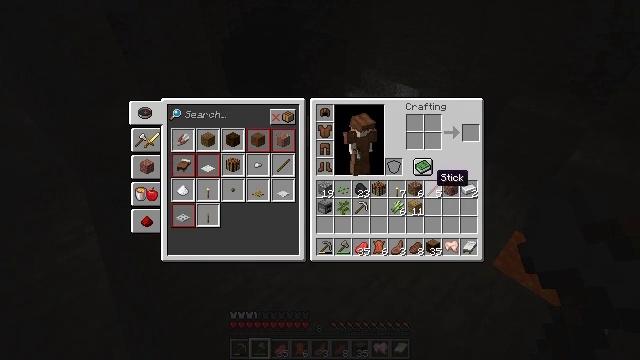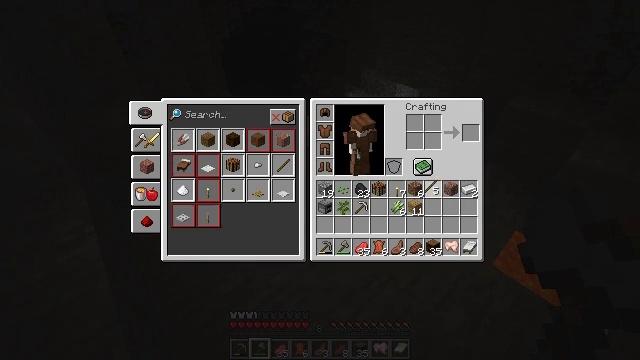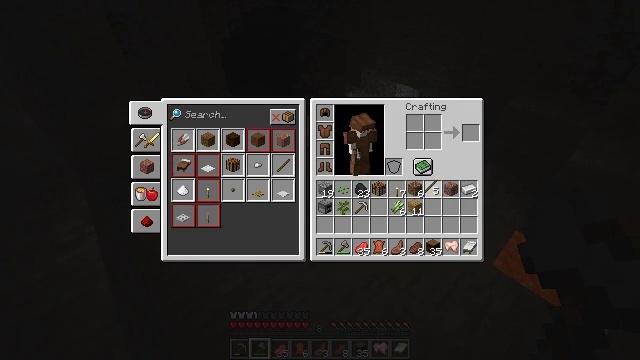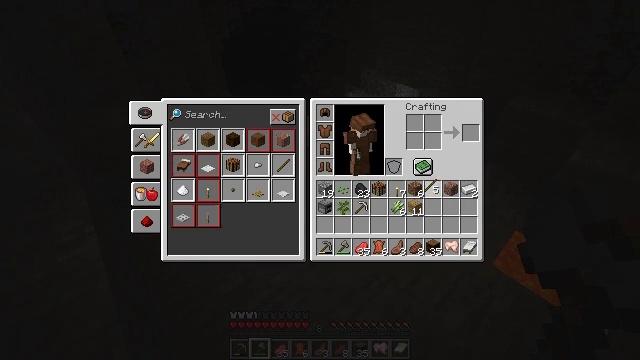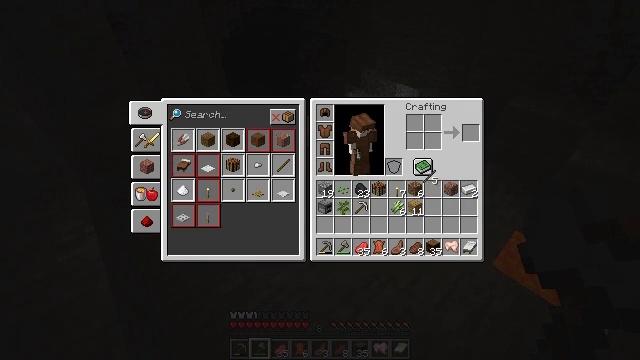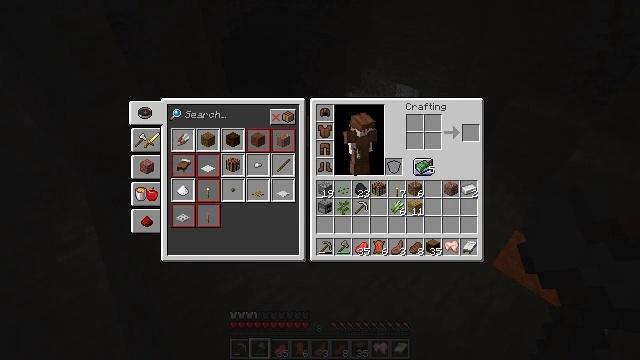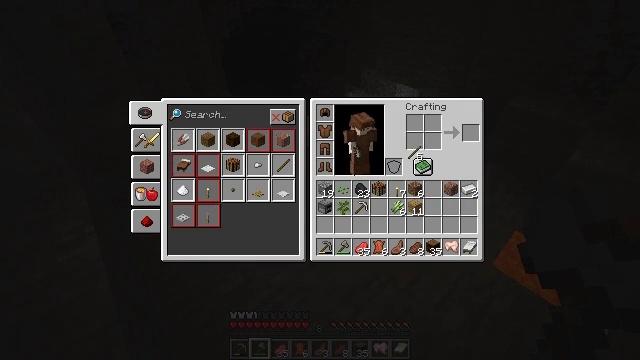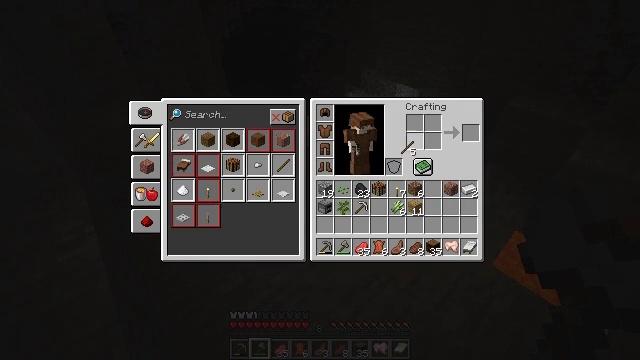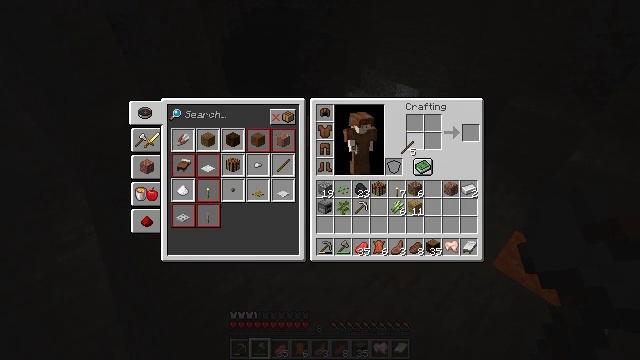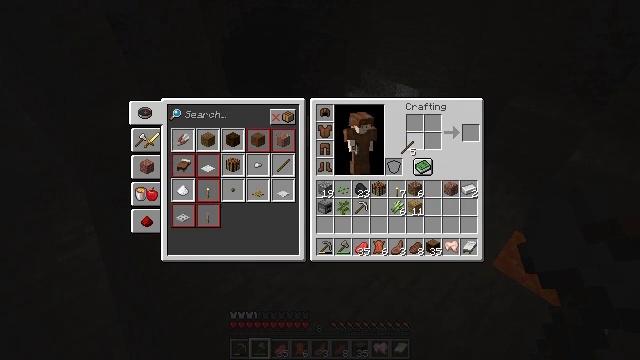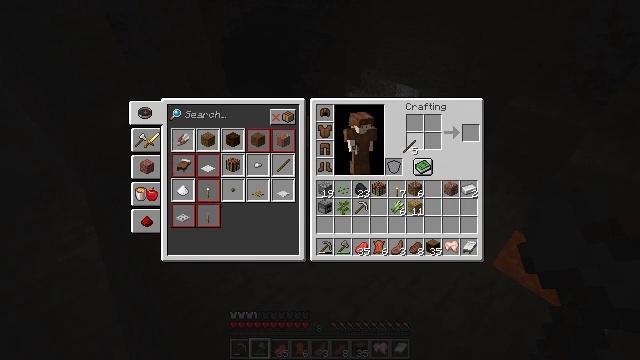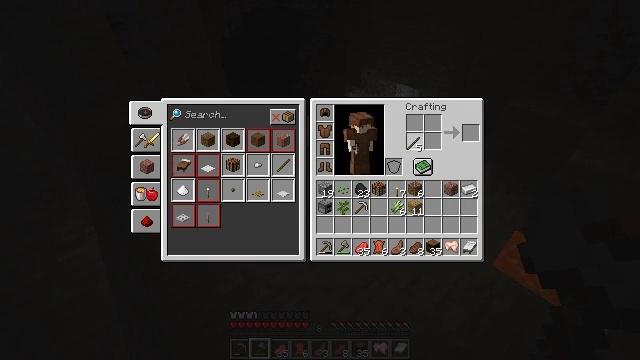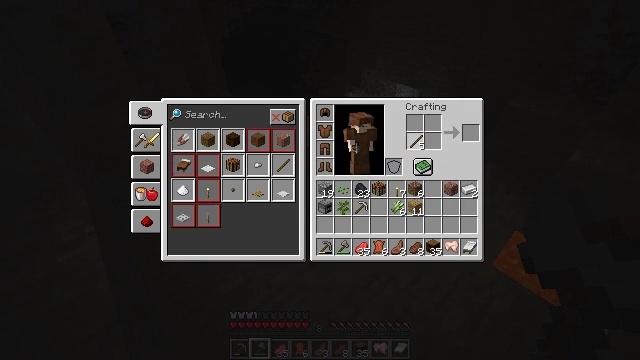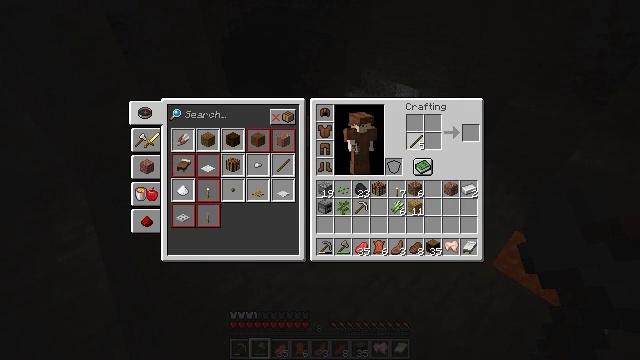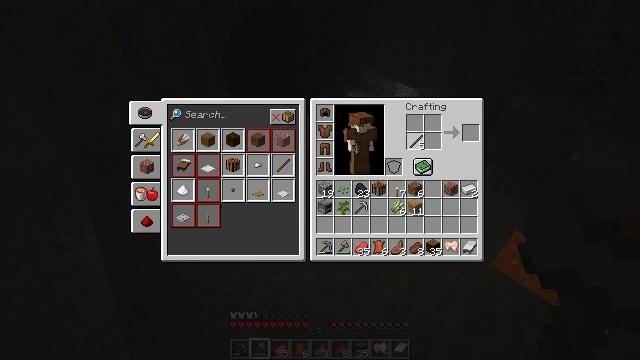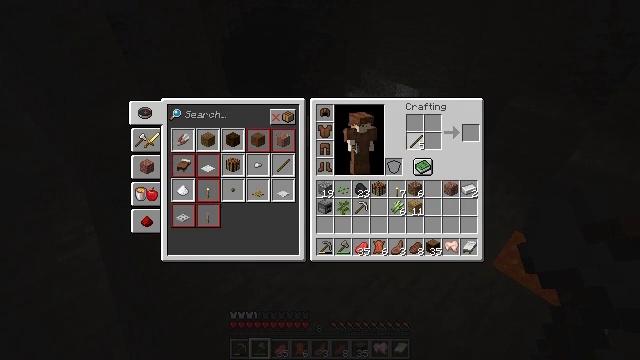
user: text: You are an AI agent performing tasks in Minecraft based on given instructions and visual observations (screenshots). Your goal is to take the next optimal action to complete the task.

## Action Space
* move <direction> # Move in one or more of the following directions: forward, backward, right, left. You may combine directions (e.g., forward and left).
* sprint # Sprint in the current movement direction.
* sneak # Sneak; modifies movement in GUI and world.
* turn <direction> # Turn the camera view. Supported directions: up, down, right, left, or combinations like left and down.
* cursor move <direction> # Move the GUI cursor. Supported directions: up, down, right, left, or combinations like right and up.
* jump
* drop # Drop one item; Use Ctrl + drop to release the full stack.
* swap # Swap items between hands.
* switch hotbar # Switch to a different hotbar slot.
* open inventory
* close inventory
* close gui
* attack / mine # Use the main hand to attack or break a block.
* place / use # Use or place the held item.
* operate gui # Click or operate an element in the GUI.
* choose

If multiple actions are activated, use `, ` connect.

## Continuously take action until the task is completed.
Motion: motion action
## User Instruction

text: Put sticks and coal together to craft a torch.
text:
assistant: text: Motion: operate gui
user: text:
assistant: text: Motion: operate gui
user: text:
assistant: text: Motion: operate gui
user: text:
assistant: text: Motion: cursor move up
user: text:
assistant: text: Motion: cursor move up
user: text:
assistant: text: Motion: cursor move left and up
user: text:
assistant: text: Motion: cursor move left
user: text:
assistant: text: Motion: no_op
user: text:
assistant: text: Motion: no_op
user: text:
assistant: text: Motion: no_op
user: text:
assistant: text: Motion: no_op
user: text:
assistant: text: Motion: no_op
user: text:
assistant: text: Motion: no_op
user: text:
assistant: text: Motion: operate gui
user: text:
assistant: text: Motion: operate gui
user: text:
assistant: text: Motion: operate gui
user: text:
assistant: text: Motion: no_op
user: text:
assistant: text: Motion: cursor move left and down
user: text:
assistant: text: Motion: cursor move left and down
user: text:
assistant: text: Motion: cursor move left and down
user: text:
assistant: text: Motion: cursor move left and down
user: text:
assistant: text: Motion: no_op
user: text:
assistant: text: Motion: no_op
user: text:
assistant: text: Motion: no_op
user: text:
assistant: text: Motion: no_op
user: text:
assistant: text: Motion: no_op
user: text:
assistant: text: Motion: choose
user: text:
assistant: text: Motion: choose
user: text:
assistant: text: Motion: choose
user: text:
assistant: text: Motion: no_op